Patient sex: F
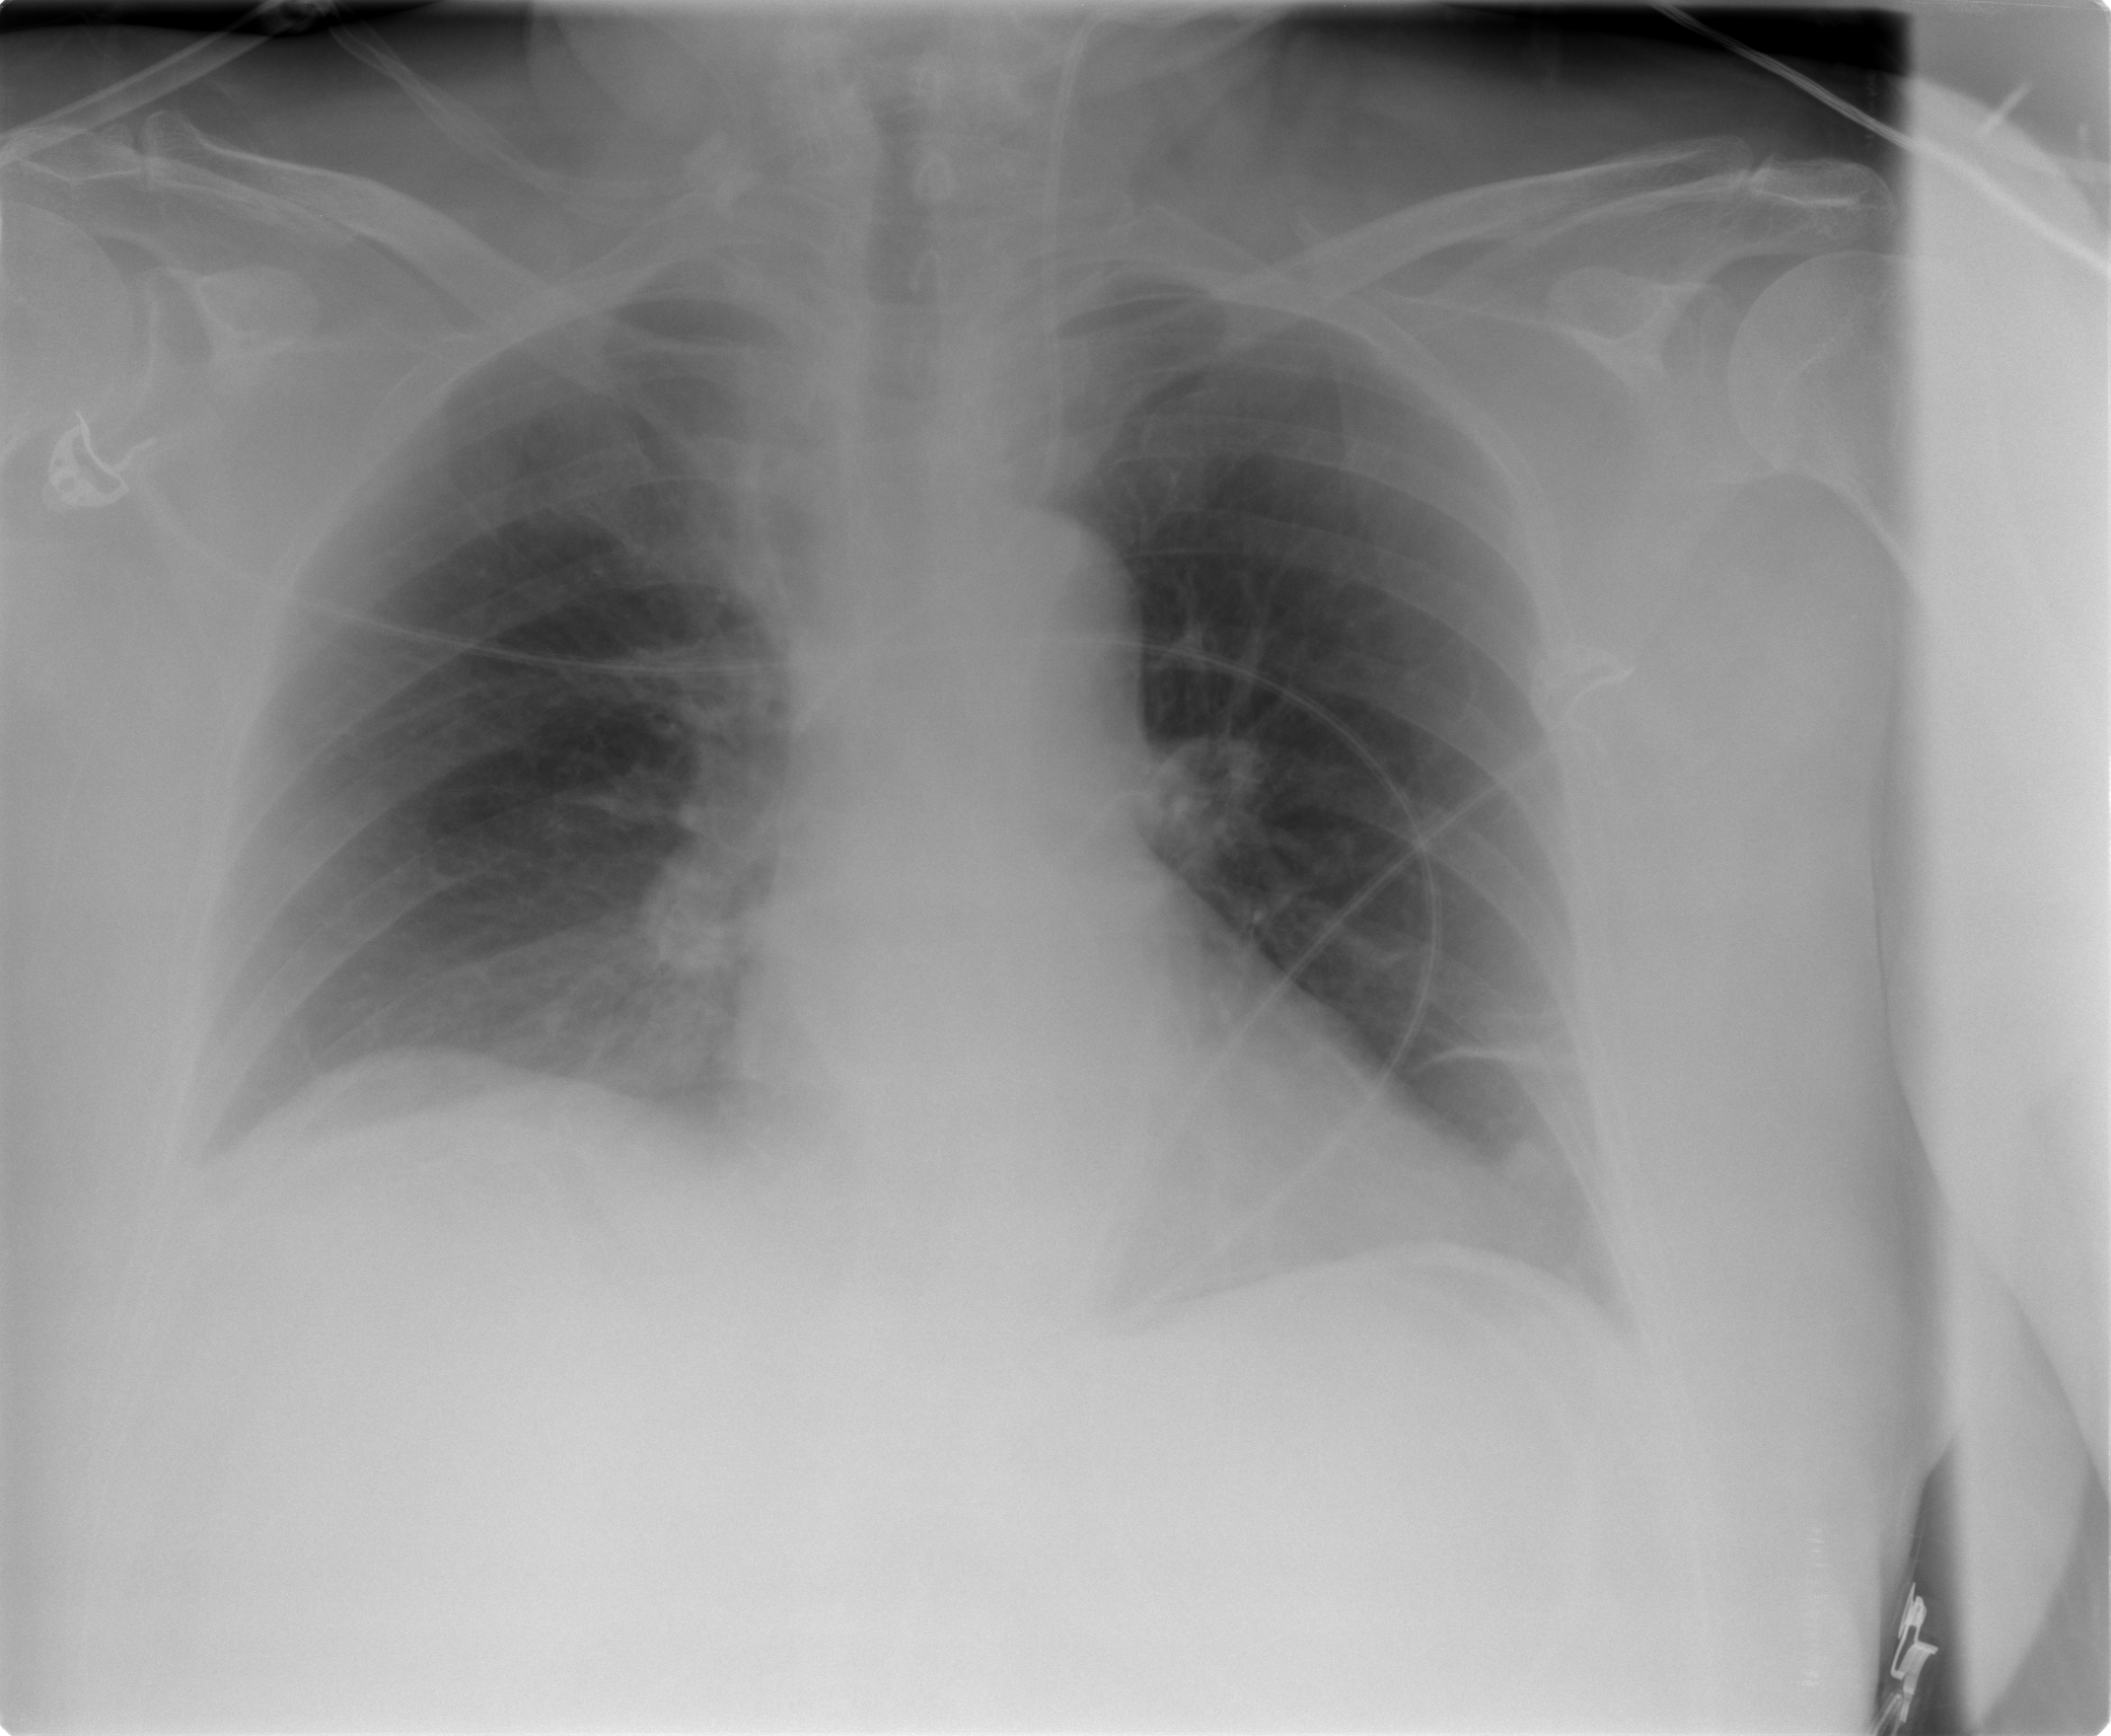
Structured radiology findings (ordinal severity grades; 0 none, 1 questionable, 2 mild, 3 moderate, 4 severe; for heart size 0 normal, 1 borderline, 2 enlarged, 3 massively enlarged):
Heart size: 0
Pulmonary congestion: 0
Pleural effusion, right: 0
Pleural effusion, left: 0
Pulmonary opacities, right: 0
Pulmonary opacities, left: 0
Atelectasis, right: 0
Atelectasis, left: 1